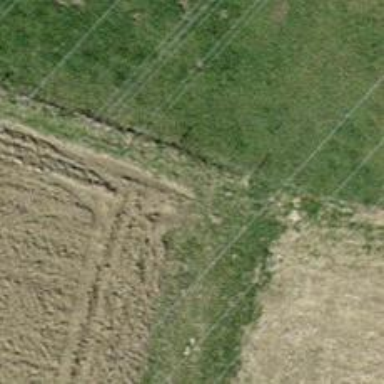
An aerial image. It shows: Grassy track with grade5 tracktype.